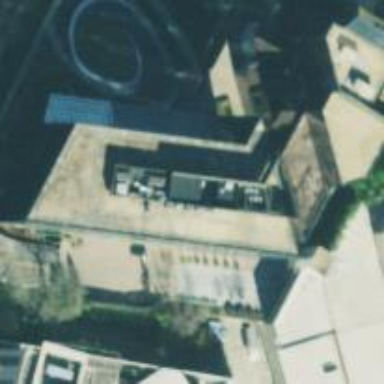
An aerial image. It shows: Commercial building.